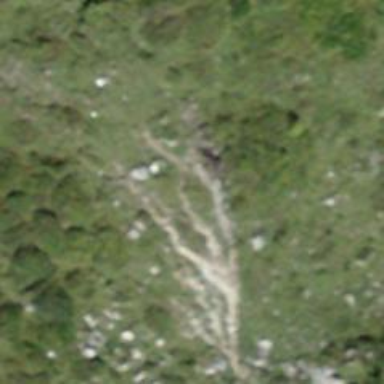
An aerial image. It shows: Path.